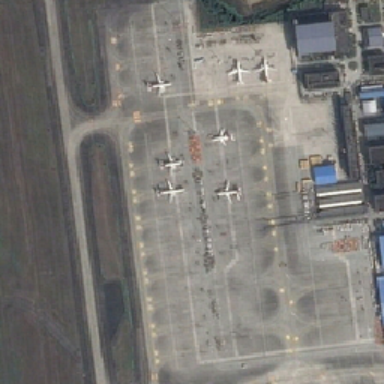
Two white planes stopped near the gray house .